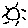
Label: sun